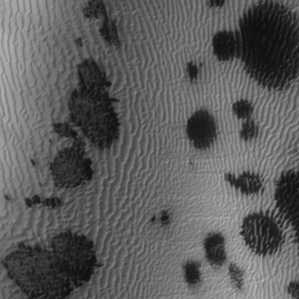
Label: frost